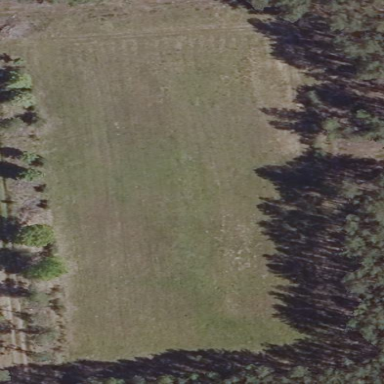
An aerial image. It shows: Beautiful meadow.